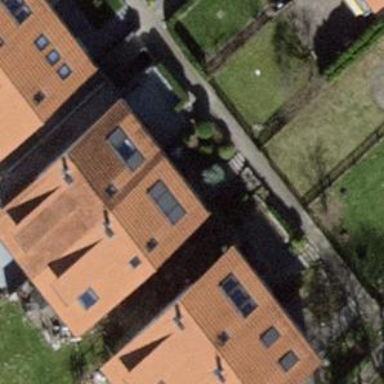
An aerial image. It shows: Semidetached house with gabled roof. The roof has pitched shape.